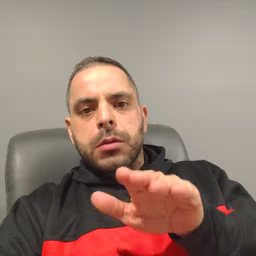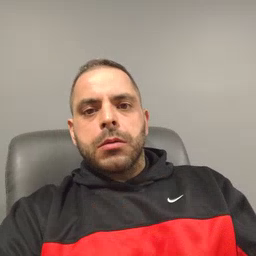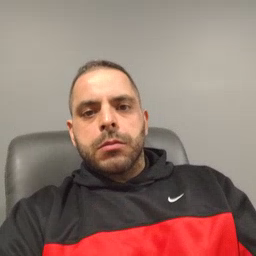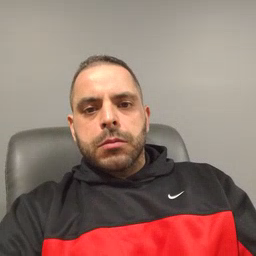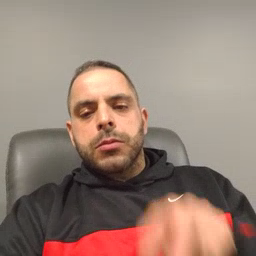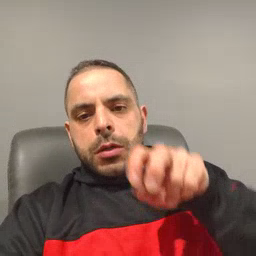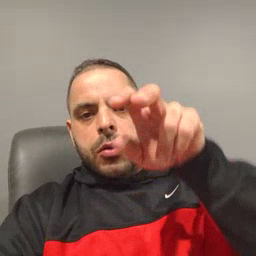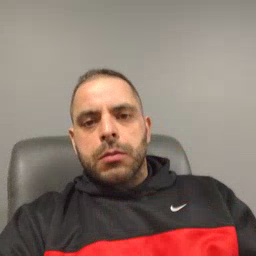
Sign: stairs